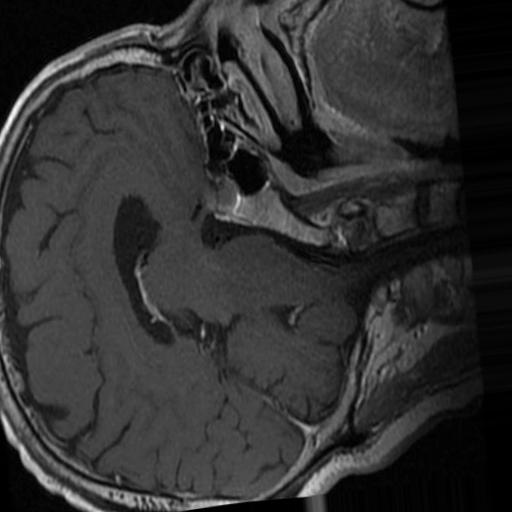
Label: brain_tumor